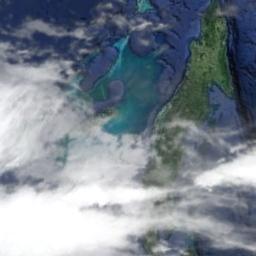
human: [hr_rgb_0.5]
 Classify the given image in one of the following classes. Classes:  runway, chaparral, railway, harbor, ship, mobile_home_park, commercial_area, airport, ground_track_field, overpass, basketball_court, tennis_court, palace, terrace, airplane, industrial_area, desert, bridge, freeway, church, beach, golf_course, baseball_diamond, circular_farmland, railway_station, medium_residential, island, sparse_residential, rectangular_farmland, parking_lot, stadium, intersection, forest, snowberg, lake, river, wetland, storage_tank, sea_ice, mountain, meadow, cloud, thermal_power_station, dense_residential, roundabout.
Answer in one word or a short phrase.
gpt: cloud